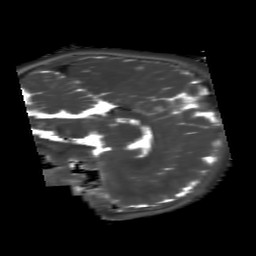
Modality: T2map
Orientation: sagittal
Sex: male
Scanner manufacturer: siemens
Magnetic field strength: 3 T
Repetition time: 4 s